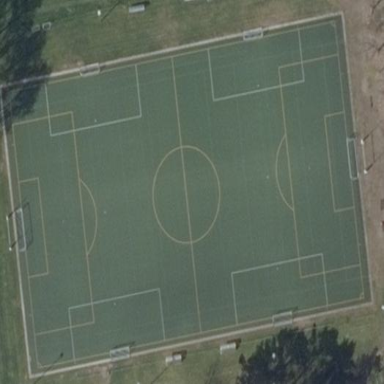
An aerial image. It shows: Artificial turf soccer pitch for leisure sport activities.